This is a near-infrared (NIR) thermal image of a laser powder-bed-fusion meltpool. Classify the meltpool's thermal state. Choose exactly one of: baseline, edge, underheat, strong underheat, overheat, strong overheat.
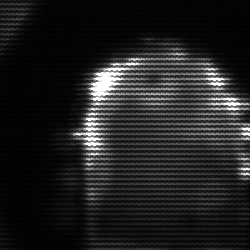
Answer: baseline